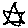
Label: star